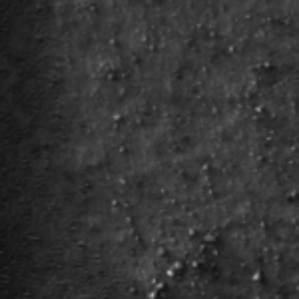
Label: frost